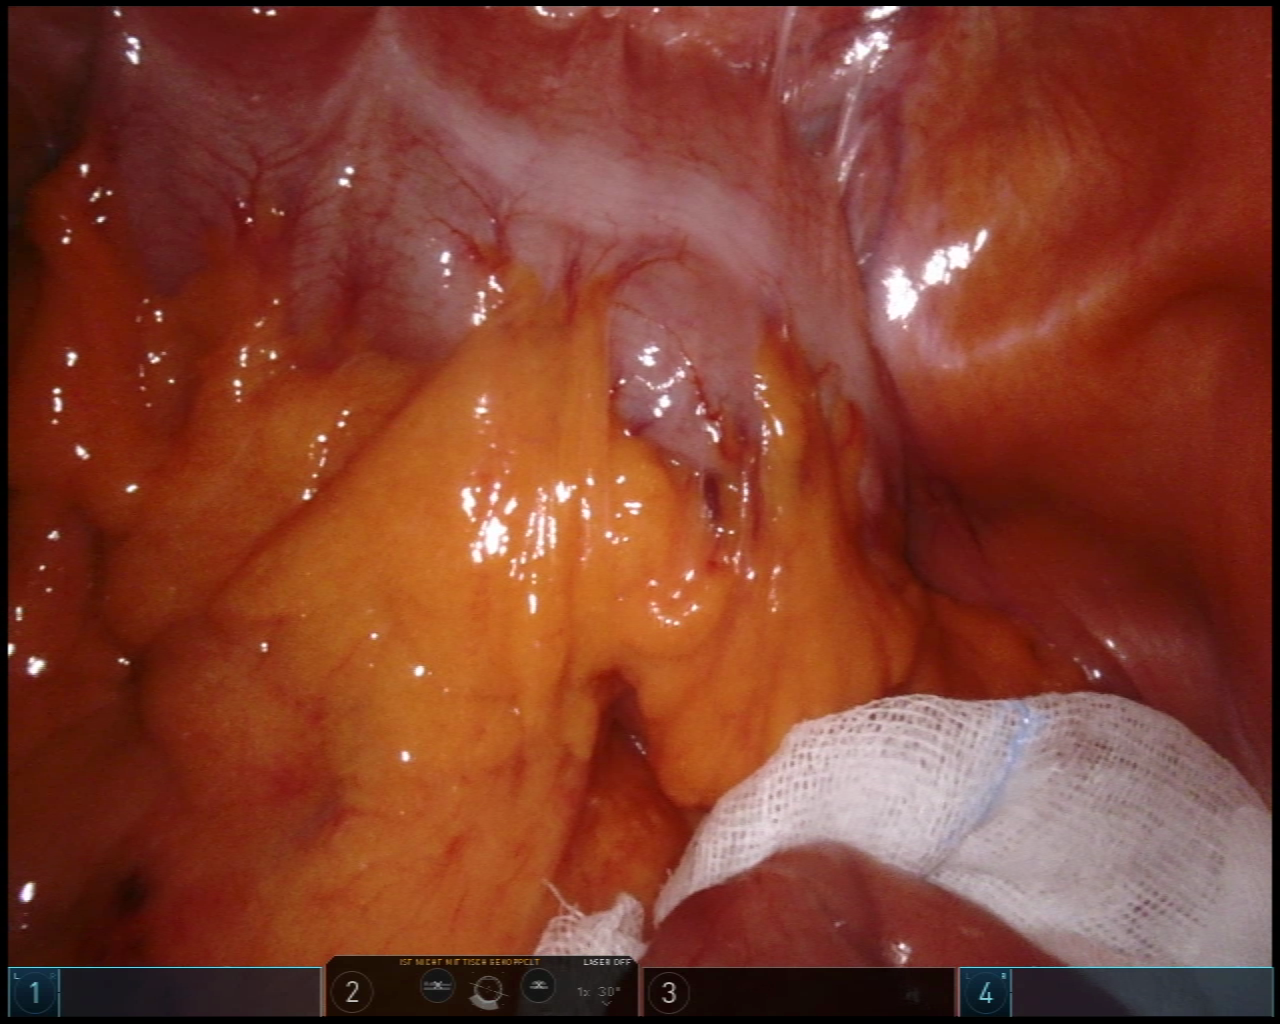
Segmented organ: colon
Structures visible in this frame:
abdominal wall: yes
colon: yes
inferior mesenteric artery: no
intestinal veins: no
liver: no
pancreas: no
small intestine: yes
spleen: no
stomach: no
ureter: no
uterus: no
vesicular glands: no